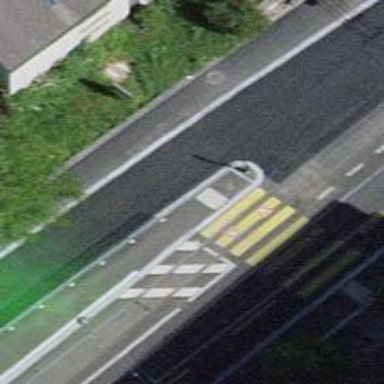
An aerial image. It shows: Tram crossing on the railway.